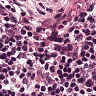
Metastatic tissue present: no